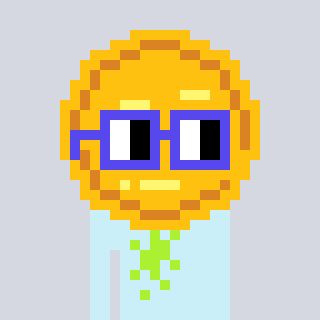
a pixel art character with square blue glasses, a medal-shaped head and a cold-colored body on a cool background